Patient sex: M
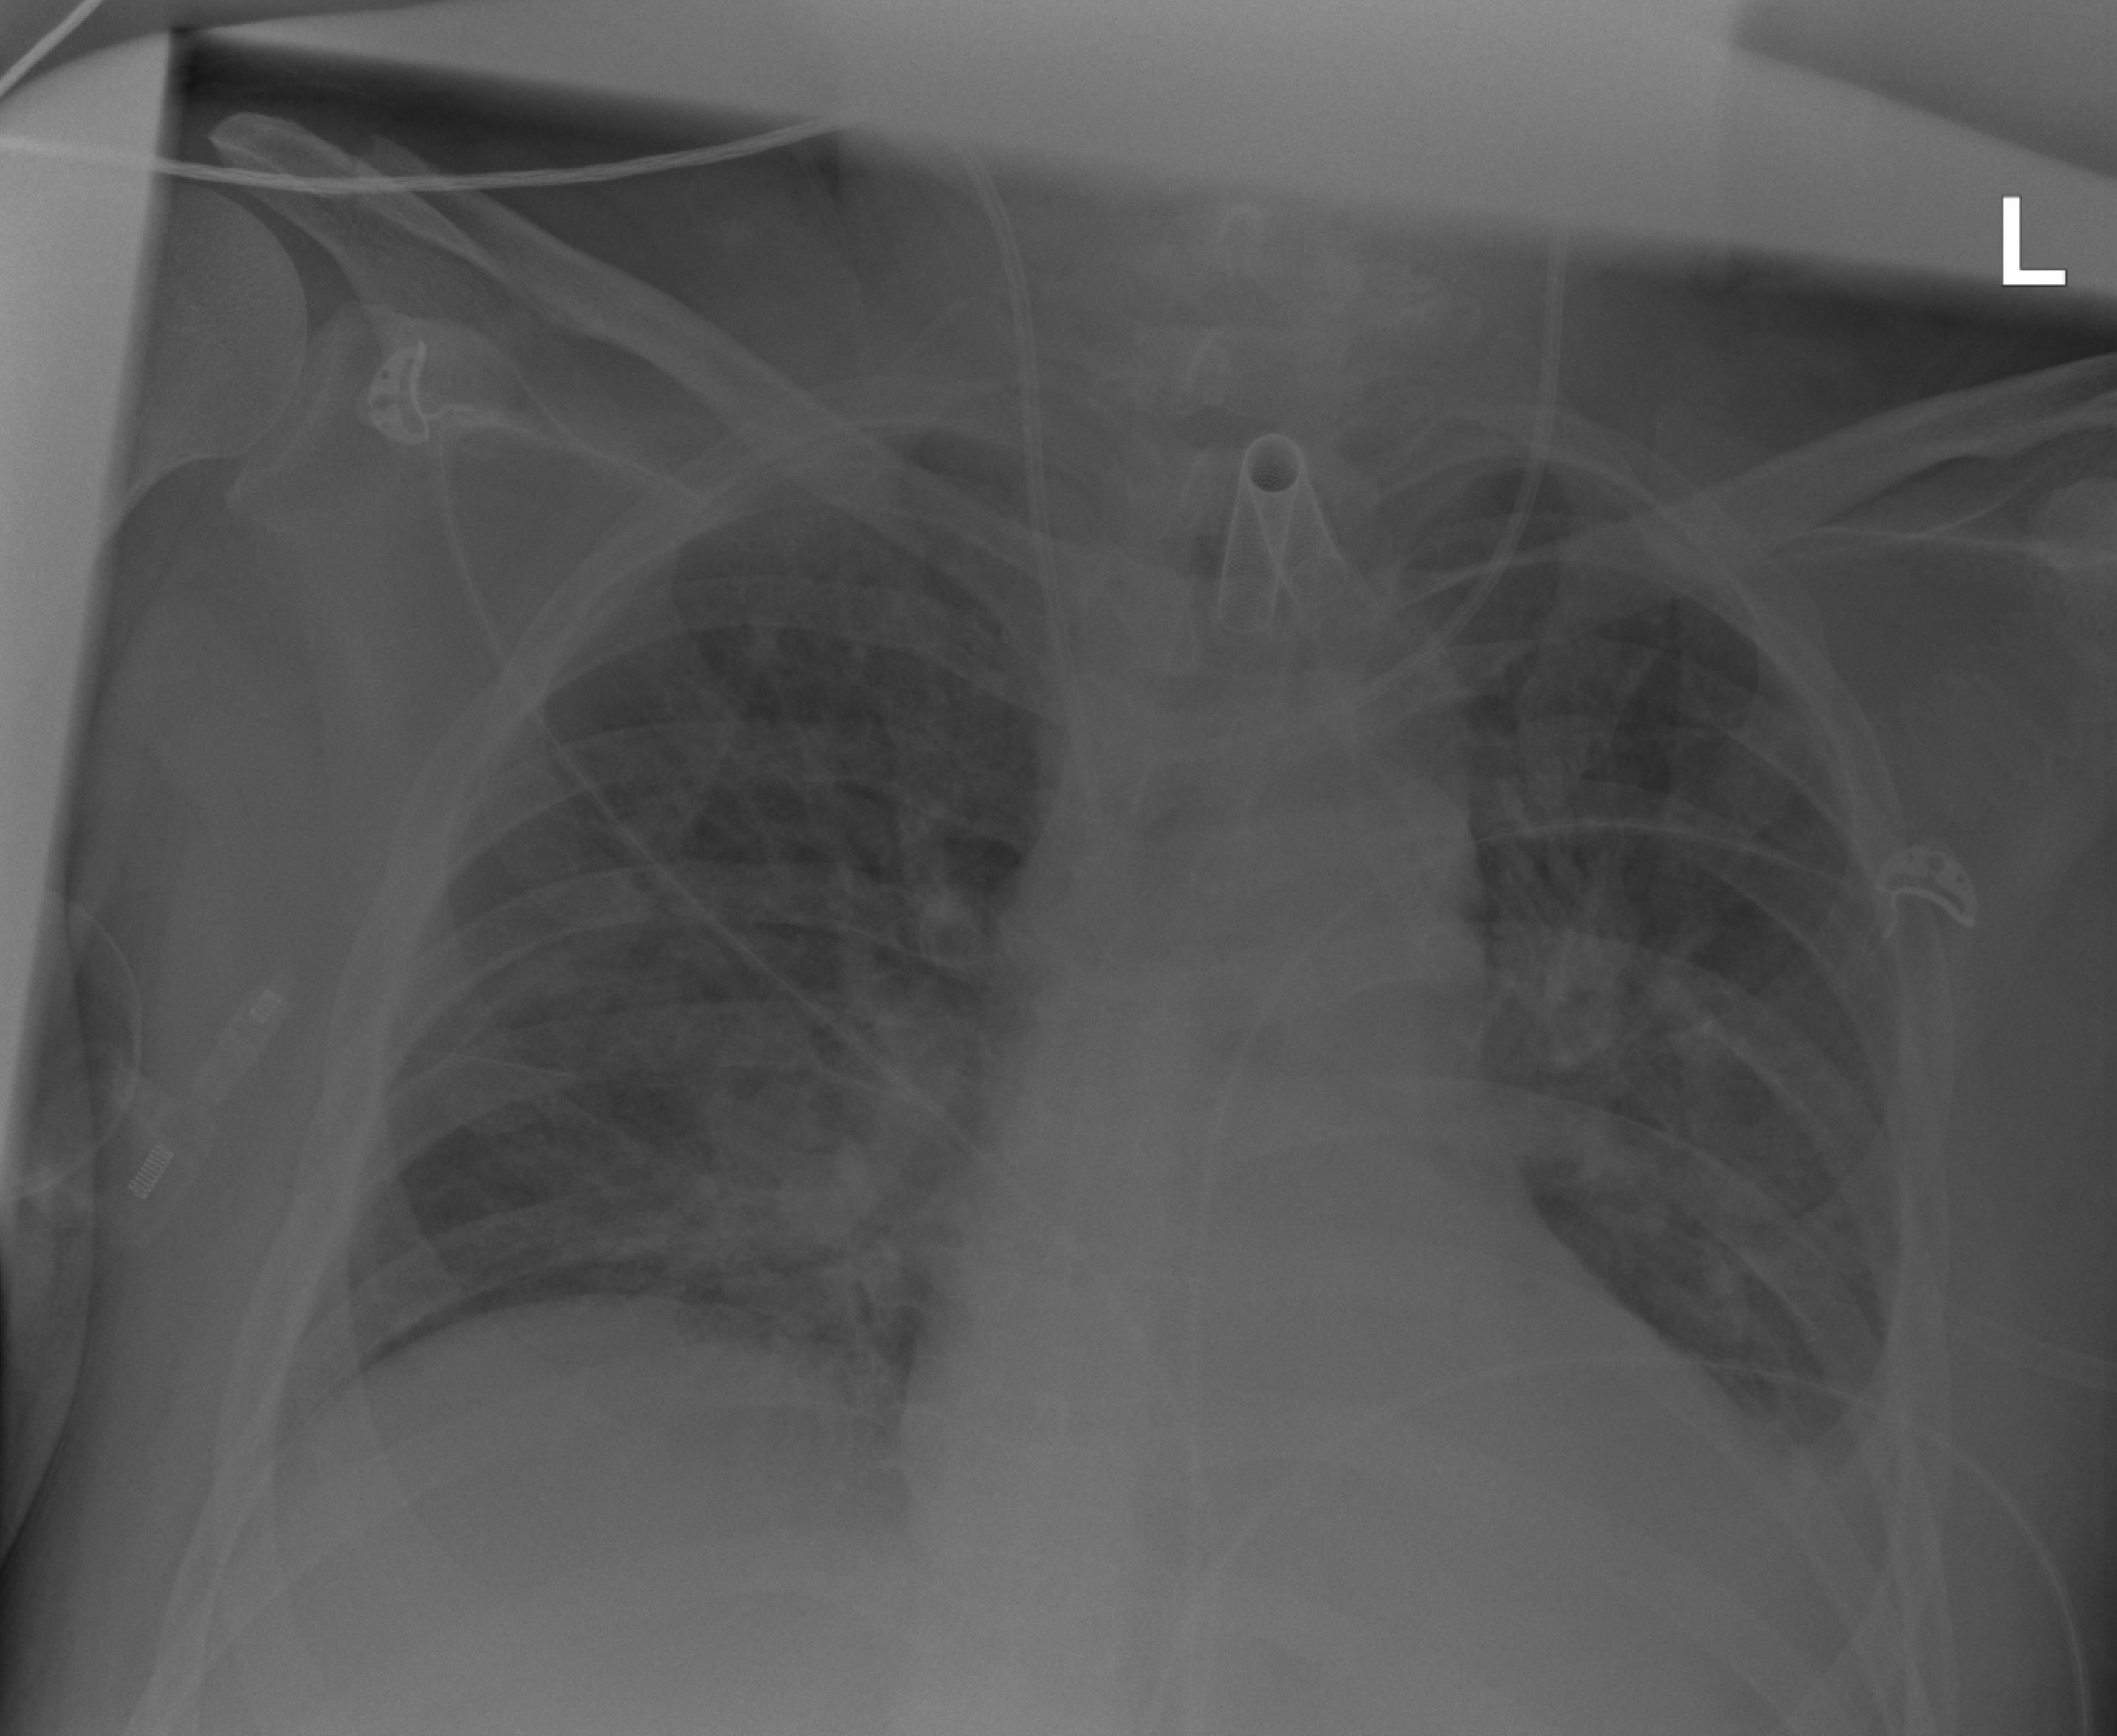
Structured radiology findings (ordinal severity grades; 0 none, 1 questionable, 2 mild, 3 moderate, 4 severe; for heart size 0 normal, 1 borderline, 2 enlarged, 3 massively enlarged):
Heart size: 0
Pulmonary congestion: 2
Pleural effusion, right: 0
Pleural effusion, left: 2
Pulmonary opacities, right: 3
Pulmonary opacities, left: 2
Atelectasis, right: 0
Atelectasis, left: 2